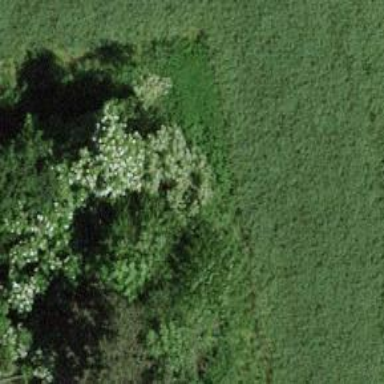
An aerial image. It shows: Hedge barrier.